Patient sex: F
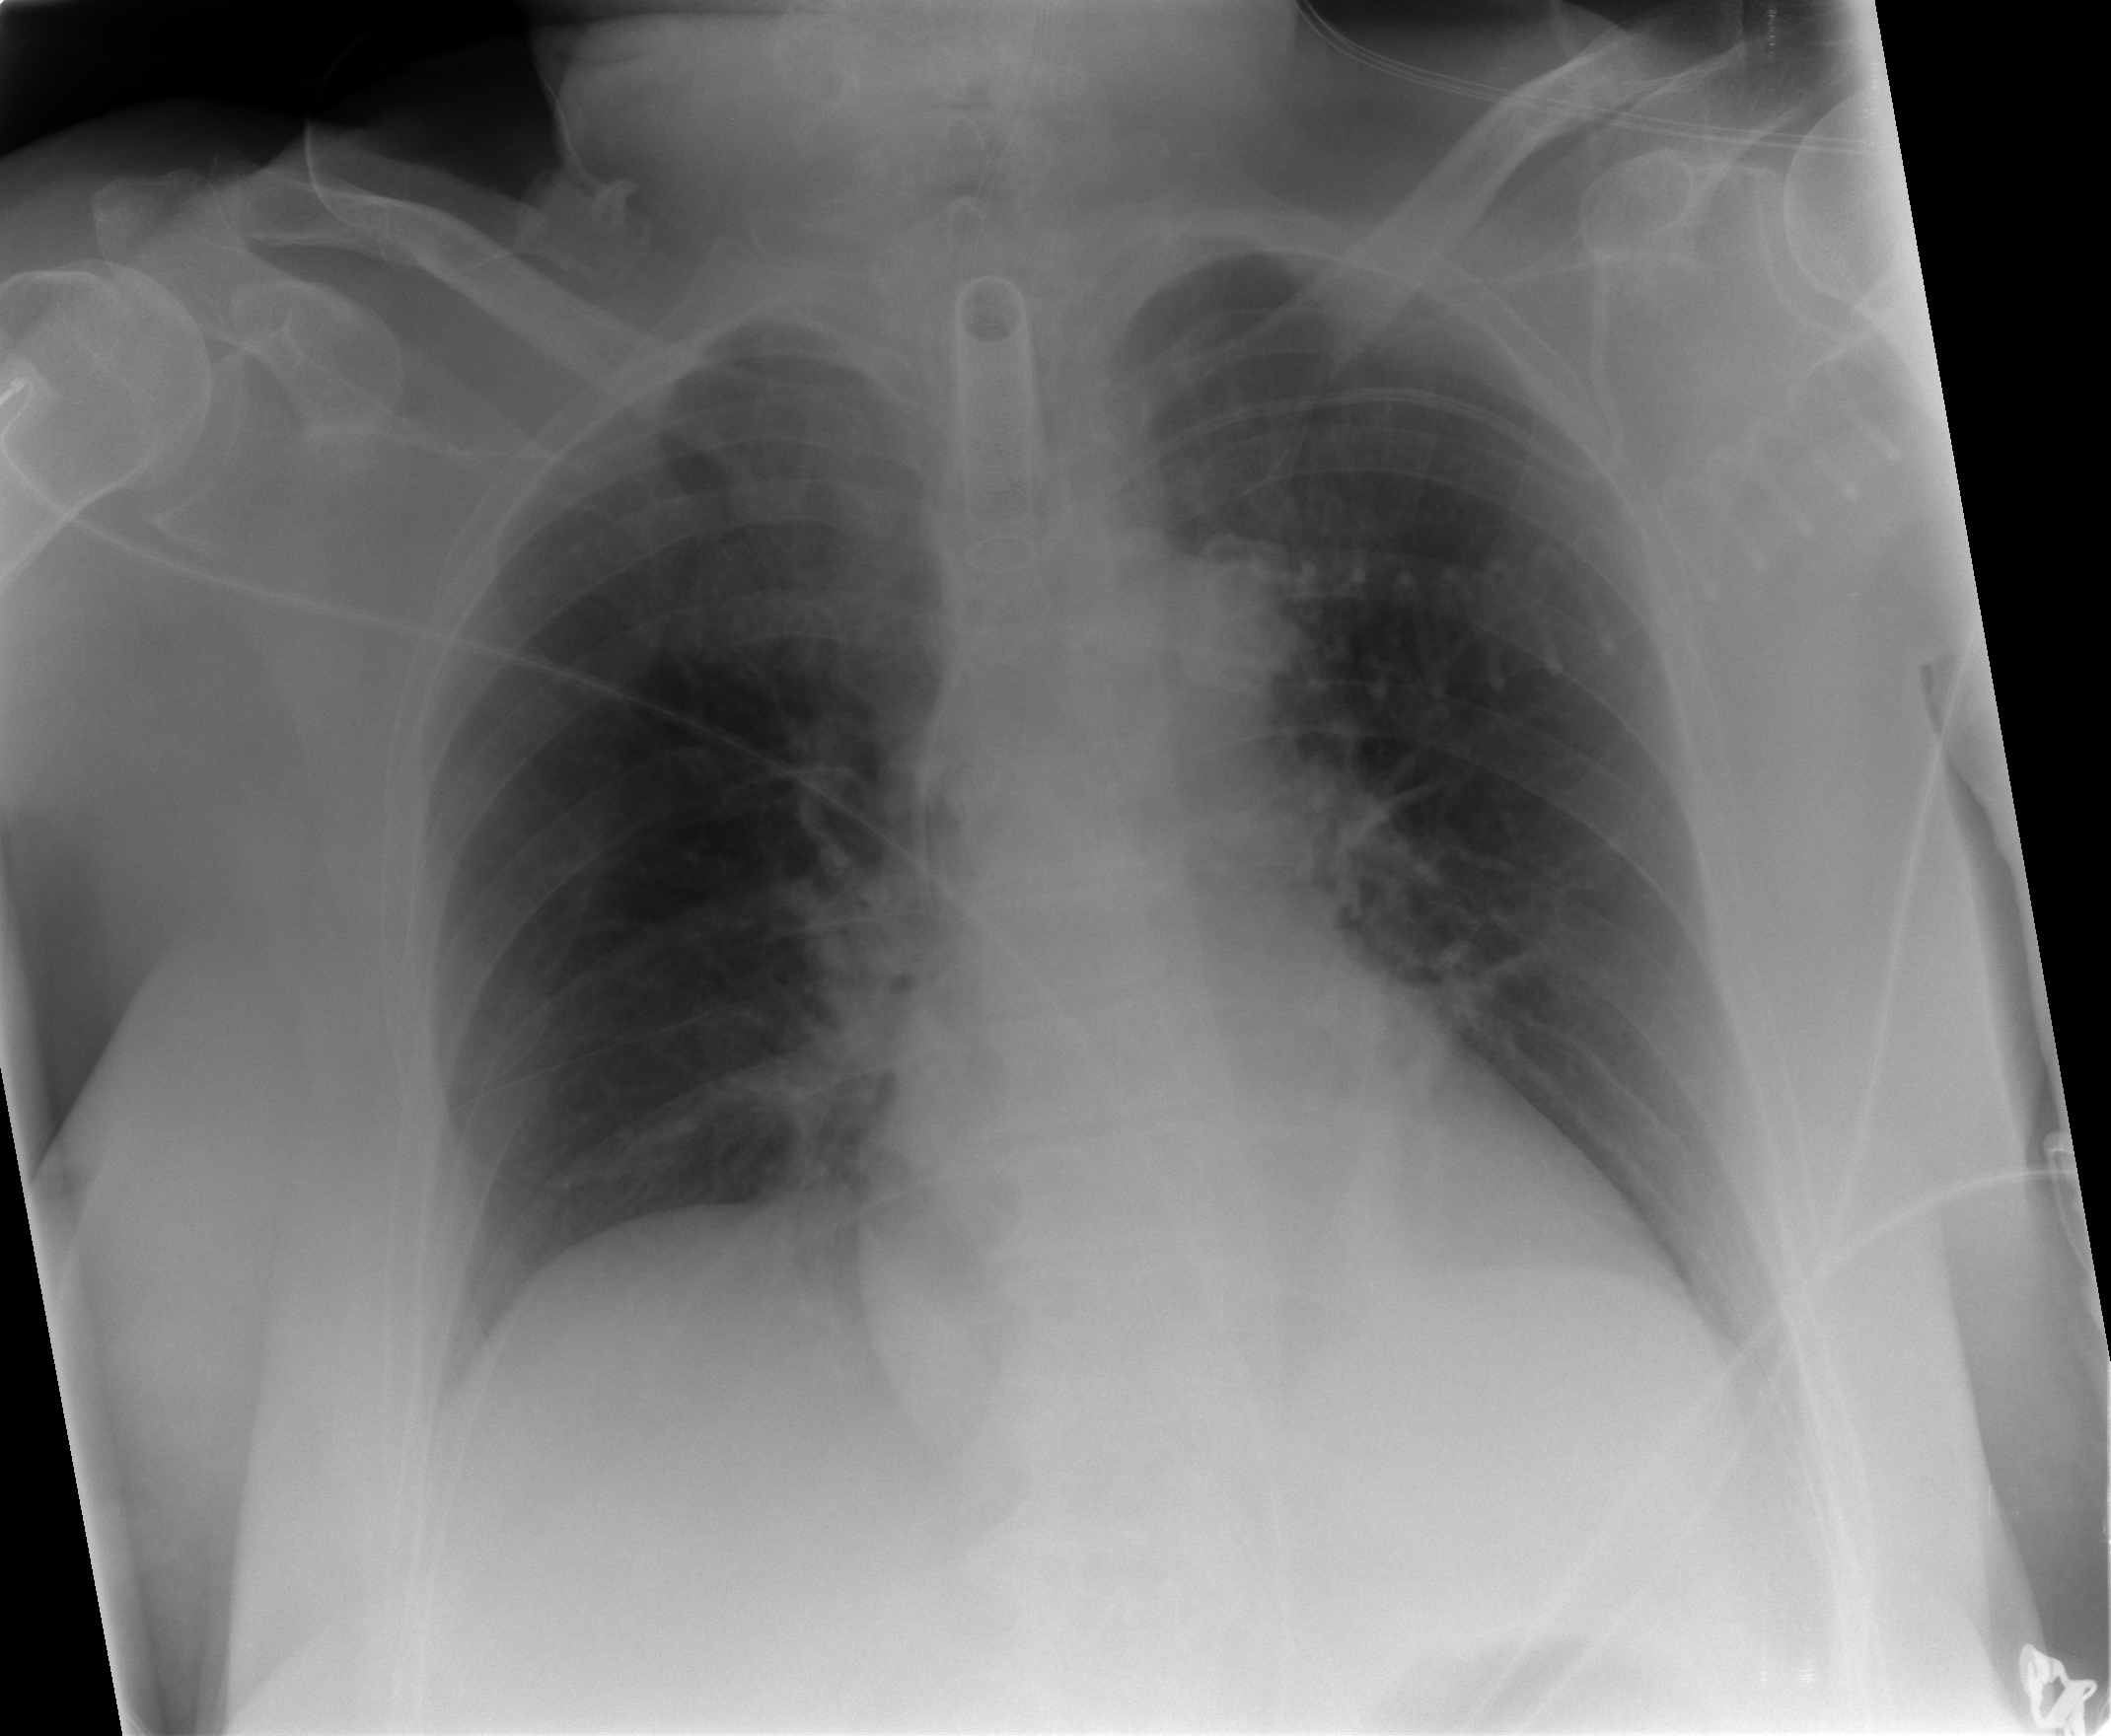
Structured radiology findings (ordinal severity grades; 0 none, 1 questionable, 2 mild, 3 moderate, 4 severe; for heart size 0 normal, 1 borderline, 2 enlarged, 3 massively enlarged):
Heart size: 0
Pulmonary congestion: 0
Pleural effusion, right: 0
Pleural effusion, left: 0
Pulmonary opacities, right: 0
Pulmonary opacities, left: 0
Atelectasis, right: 0
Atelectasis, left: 2